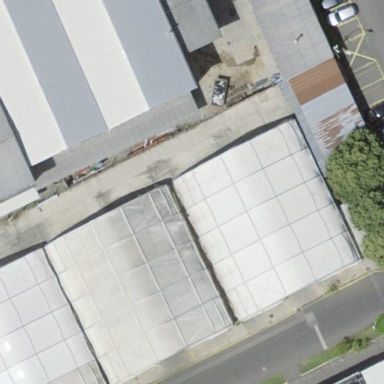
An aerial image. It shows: Industrial building.